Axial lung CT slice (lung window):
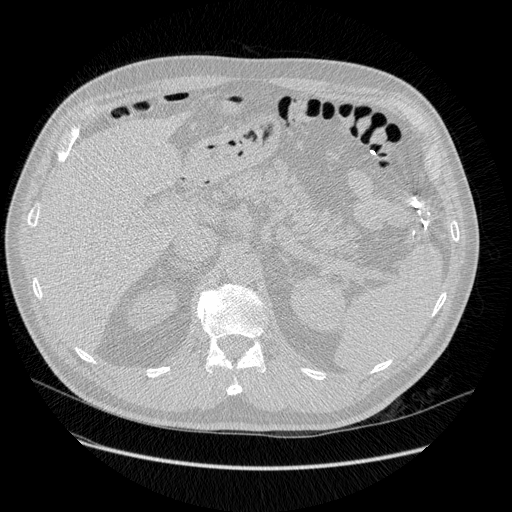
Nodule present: no